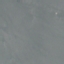
Land use / land cover: SeaLake